Question: Relatively new to Window Functions but I'm pretty sure that's what is needed here. I'm trying to combine two or more rows returned in a dataset that share the same ID/dense_rank into one row.
If there are IDs in the dataset that do not have matches within that table, there will be NULL values.
See what I would like the final results to look like and what I am currently receiving. Not sure if it would be row_number or dense_rank. Thanks! (query below).
'''
select
DENSE_RANK() OVER(ORDER BY l.unit_key) AS ID,
l.unit_key,
l.start_date,
u.area,
c.amount
from unit_rt u
join lease_rt l on u.unit_key = l.unit_key
join charges_rt c on l.lease_key = c.lease_key
'''

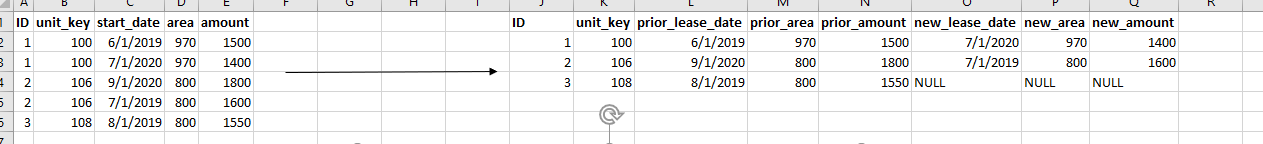
Answer: If I follow you correctly, you can join and rank records having the same 'unit_key' by ascending 'start_date', and then pivot the resultset with conditional aggregation:
'''
select
unit_key,
max(case when rn = 1 then l.start_date end) prior_lease_date,
max(case when rn = 1 then u.area end) prior_area,
max(case when rn = 1 then c.amount end) prior_amount,
max(case when rn = 2 then l.start_date end) new_lease_date,
max(case when rn = 2 then u.area end) new_area,
max(case when rn = 2 then c.amount end) new_amount
from unit_rt u
inner join (
select
l.*,
row_number() over(partition by l.unit_key order by l.start_date) rn
from lease_rt l
) l on u.unit_key = l.unit_key
inner join charges_rt c on l.lease_key = c.lease_key
group by l.unit_key
'''
Note that this assumes either one or two records per 'unit_key' only, as shown in your data.